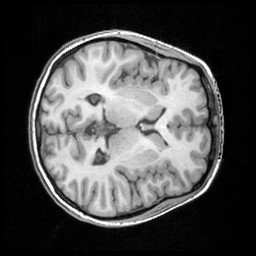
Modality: T1w
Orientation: axial
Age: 27
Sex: male
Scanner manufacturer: siemens
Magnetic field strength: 3 T
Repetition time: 1.62 s
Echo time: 0.003 s